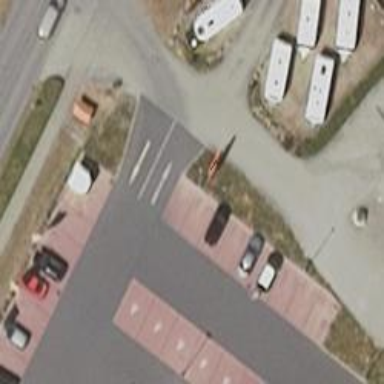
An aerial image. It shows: Parking area surfaced with paving stones.